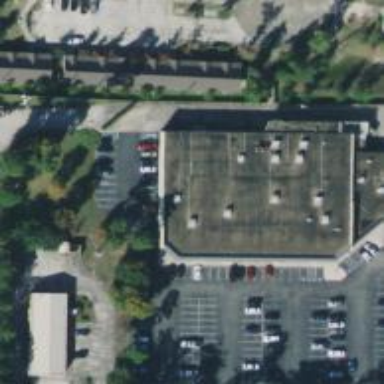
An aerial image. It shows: Fitness centre on leisure land.